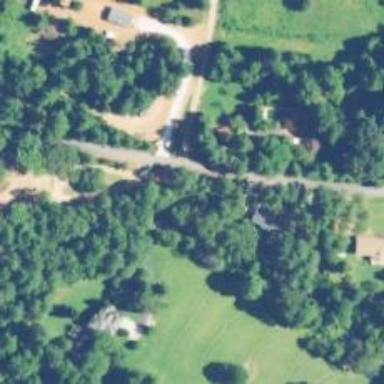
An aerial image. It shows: Driveway leading to service road.